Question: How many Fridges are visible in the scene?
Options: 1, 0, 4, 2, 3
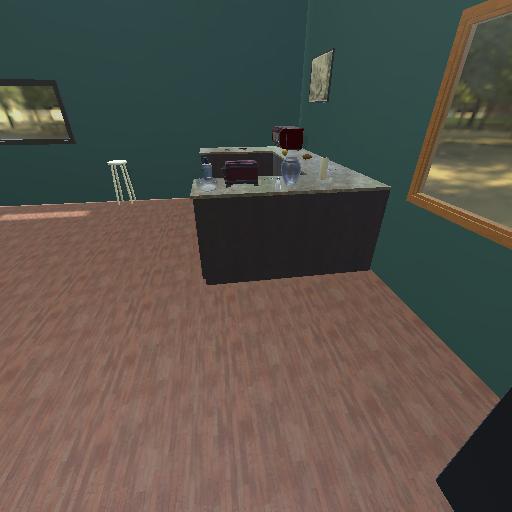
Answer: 1